Question: I am implementing flurry banner ads in my app. But it takes full screen.
My main activity.xml is
'''
<?xml version="1.0" encoding="UTF-8"?>
<LinearLayout xmlns:android="http://schemas.android.com/apk/res/android"
android:layout_width="match_parent"
android:layout_height="match_parent"
android:background="@drawable/background"
android:orientation="vertical" >
<FrameLayout
android:layout_width="fill_parent"
android:layout_height="wrap_content"
android:id="@+id/bannerframe" >
</FrameLayout>
<SeekBar
android:id="@+id/volumeBar"
android:layout_width="match_parent"
android:layout_height="wrap_content"
android:layout_margin="5dp" />
<android.support.v4.view.ViewPager
android:id="@+id/pager"
android:layout_width="match_parent"
android:layout_height="match_parent" />
</LinearLayout>
'''
and in java i am doing this code.
'''
FrameLayout fViewGroup = (FrameLayout)findViewById(R.id.bannerframe);
FlurryAgent.onStartSession(appContext, "My API Key is here");
FlurryAgent.initializeAds(appContext);
FlurryAgent.getAd(appContext, "Deer Hunting Calls",fViewGroup,FlurryAdSize.BANNER_TOP, 0);
'''
following is the screen shot i am getting.

anyone know why add is getting full screen???
I have tried all options in android:layout_width and height with fill_parent, warp_content, match_parent etc. but still get the same results.
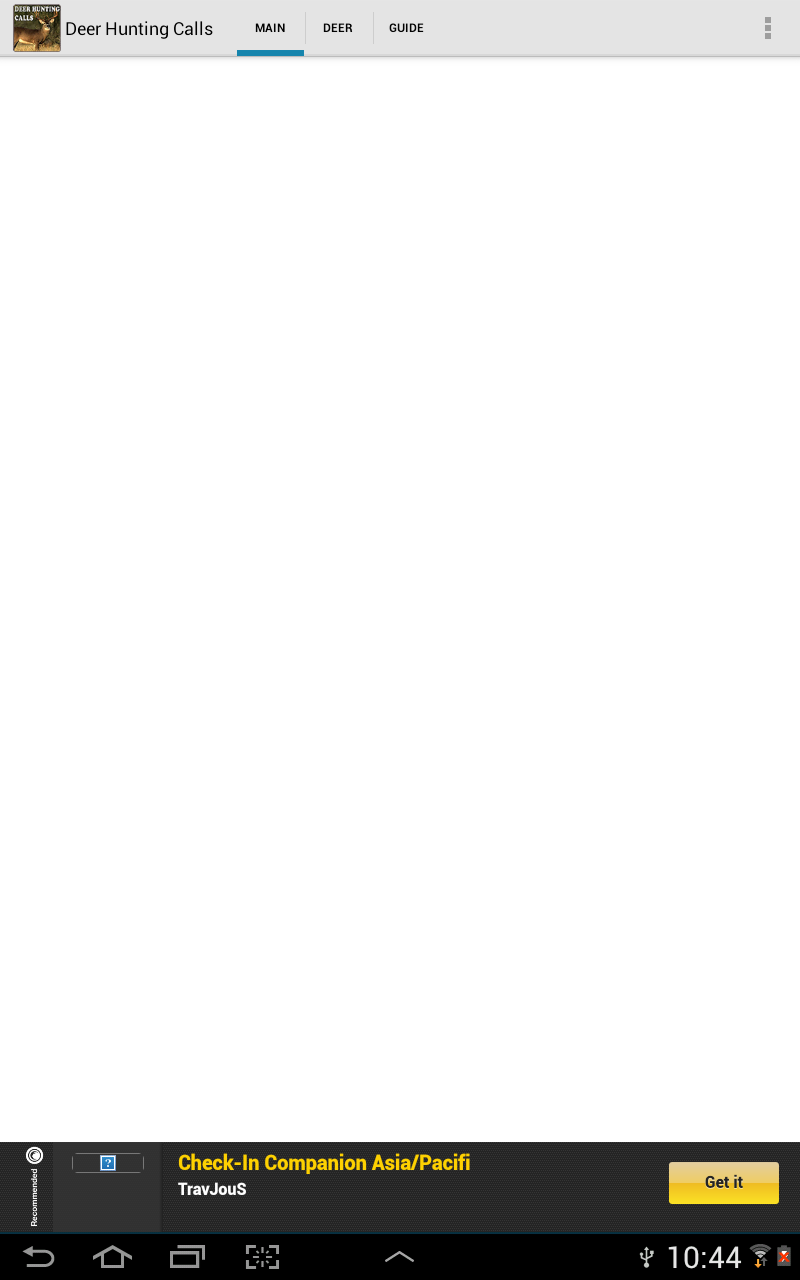
Answer: Problem Solved. I used width and height in dp... following is the used tag..
'''
<FrameLayout
android:id="@+id/flurryBanner"
android:layout_width="320dp"
android:layout_height="50dp"
android:layout_alignParentBottom="true"
android:layout_centerHorizontal="true" >
</FrameLayout>
'''
Code like:
'''
FrameLayout flurryBanner;
flurryBanner = (FrameLayout) findViewById(R.id.flurryBanner);
FlurryAgent.initializeAds(appContext);
FlurryAgent.getAd(appContext, "My App",flurryBanner,FlurryAdSize.BANNER_TOP, 0);
'''
Working Awesome...